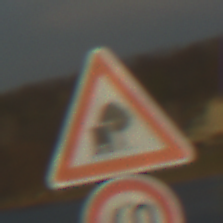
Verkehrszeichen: UnzureichendesLichtraumprofil
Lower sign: Geschwindigkeit40
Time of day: SunriseSunset
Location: Outdoor (RoadRail)
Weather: PartlyCloudy
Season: NotSpecified
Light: Natural